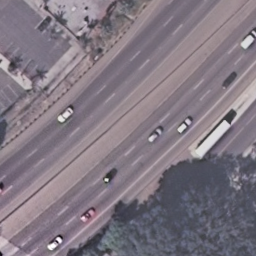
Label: freeway